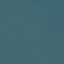
Land use / land cover class: SeaLake